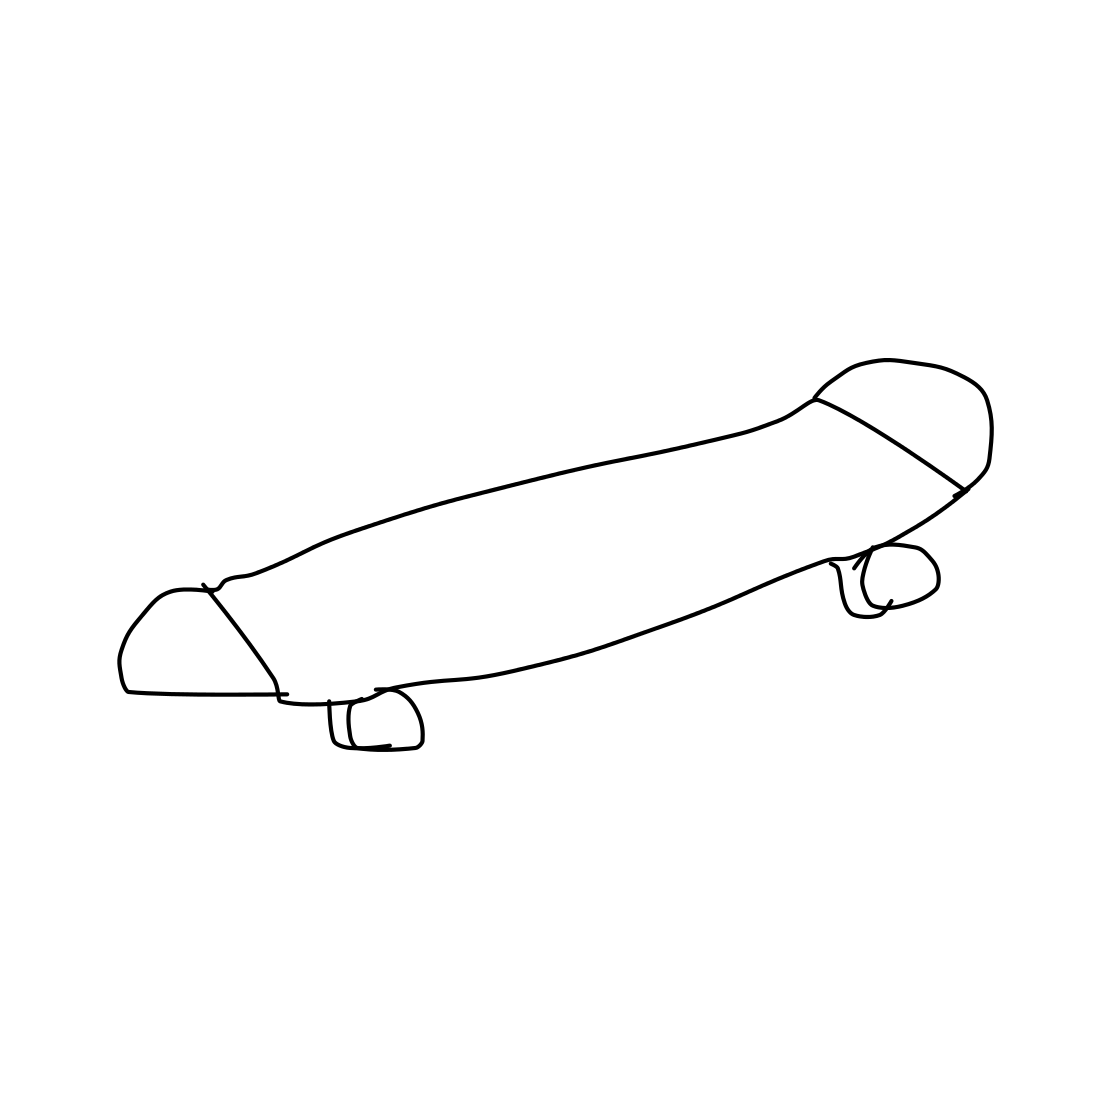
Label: skateboard